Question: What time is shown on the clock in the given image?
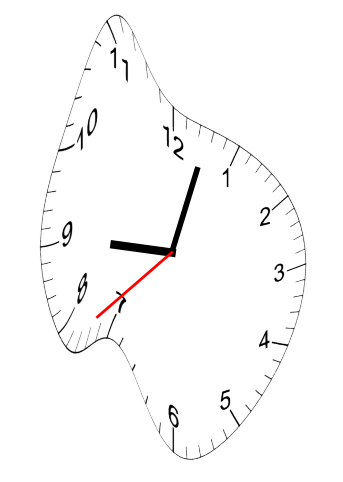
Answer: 09:02:38